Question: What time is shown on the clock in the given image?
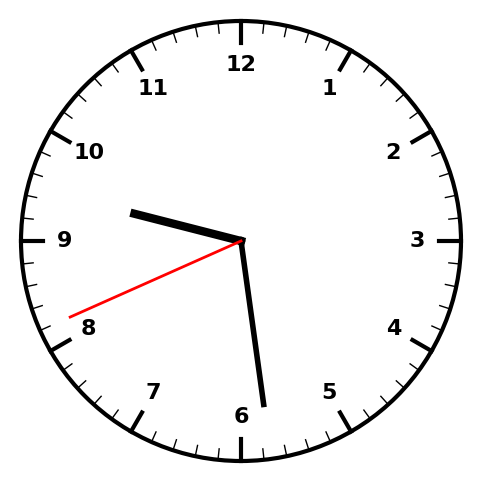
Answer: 09:28:41